Question: I am trying to deploy a Django application for the first time using 'mod_wsgi' with 'Apache' on a 'Ubuntu 12.04' VM. I have been following several tutorials, especially <URL> and of course the official Django Documentation
This follows an <URL> I have since been looking into 'mod_wsgi' as per the answers.
I'm not sure what stage I am missing. The project is able to start on the server via 'python manage.py runserver' with no errors. I have also ran 'python manage.py collectstatic' with no errors.
I then restart Apache with
'''
sudo service apache2 restart
'''
However when I go the URL <URL> where I expect to see the survey nothing is there. I just see the standard 404 error.
I am really not sure what I have to do next or why this is not working.
Below is my setup and what I have tried so far.
NOTE: I have a Bias_Experiment Django Project created in Pydev. It has three applications contained within an 'src' folder.
- - -

located at '/etc/apache2/sites-available/bias_experiment'
'''
<VirtualHost *:80>
ServerAdmin admin@email.com
ServerName kdeg-vm-18.scss.tcd.ie
ServerAlias http://collegeserver.ie/bias_experiment
WSGIScriptAlias / var/www/bias_experiment/src/bias_experiment/index.wsgi
Alias /static/ /var/www/bias_experiment/src/bias_experiment/static/
<Location "/static/">
Options -Indexes
</Location >
</VirtualHost >
'''
located at '/var/www/bias_experiment/src/bias_experiment/index.wsgi'
'''
import os
import sys
import site
# Add the site-packages of the chosen virtualenv to work with
site.addsitedir('~/var/www/bias_experiment/lib/python2.7/site-packages')
# Add the app's directory to the PYTHONPATH
sys.path.append('/var/www/bias_experiment')
sys.path.append('/var/www/bias_experiment/src/bias_experiment')
os.environ['DJANGO_SETTINGS_MODULE'] = 'bias_experiment/src/bias_experiment.settings'
# Activate your virtual env
activate_env=os.path.expanduser("~/var/www/bias_experiment/bin/activate_this.py")
execfile(activate_env, dict(__file__=activate_env))
import django.core.handlers.wsgi
application = django.core.handlers.wsgi.WSGIHandler()
'''
from 'bias_experiment/src/bias_experiment/urls.py'
'''
urlpatterns = patterns('',
url(r'^polls/', include('polls.urls', namespace="polls")),
url(r'^admin/', include(admin.site.urls)),
url(r'^surveythree/$', SurveyWizard.as_view([SurveyForm1, SurveyForm2, SurveyForm3, SurveyForm4, SurveyForm5])),
)
'''
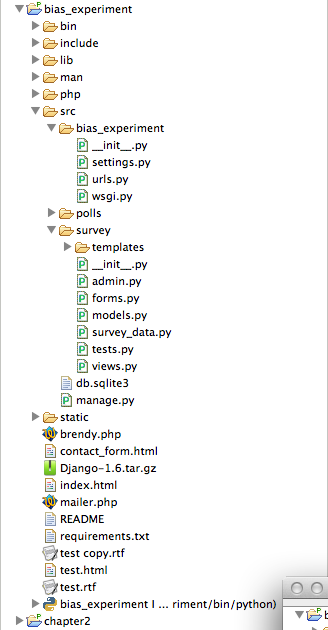
Answer: The address you are going to in your browser does not match either the ServerName or ServerAlias directives in your Apache configuration, so the virtualhost won't know to respond to that request.
Note that ServerAlias should be similar to ServerName - a hostname, not a URL, without http prefix or path. Also note you can have multiple values for ServerAlias if you need that virtualhost to respond to many hostnames.
If you want the Django app to be served underneath /bias_experiment, that should be part of the WSGIScriptAlias.
So it should be:
'''
ServerAlias phaedrus.scss.tcd.ie
WSGIScriptAlias /bias_experiment /var/www/bias_experiment/src/bias_experiment/index.wsgi
'''
Also I'm confused about the locations of your code. Is it in /var/www/... or /home/whoever/var/www? Your wsgi file refers to the latter, but the Apache conf has the former.
Next, virtualenv is supposed to take care of setting all the Python paths. So since you are running the activate script, you can remove the lines that modify sys.path and site.addsitedir. Although you might need to keep the one that adds the 'src' directory.
Another problem is with your DJANGO_SETTINGS_MODULE. It should be a Python module, not a file path - actually what you have is a cross between them both. Since 'src' is on the Python path, you can just set this to 'bias_experiment.settings'.